Question: I've just formatted the PC and have Visual Studio 2013 installed. Now, I would like to compile a Visual Studio 2010 C++ solution without convert it and continue targeting v100 platform toolset.
I get the this error:
'''
error MSB8020: The build tools for Visual Studio 2010 (Platform Toolset = 'v100') cannot be found. To build using the v100 build tools, please install Visual Studio 2010 build tools. Alternatively, you may upgrade to the current Visual Studio tools by selecting the Project menu or right-click the solution, and then selecting "Upgrade Solution...". C:\Program Files (x86)\MSBuild\Microsoft.Cpp4.0\V120\Microsoft.Cpp.Platform.targets 64 5 TPC30004
'''
and project properties I see that of course I miss the needed toolset.

I can't change the target because cannot force XP users to install the new C++ 2013 re-distributable so probably I should install Visual Studio 2010 to fix the problem, but if possible I would like to avoid it (small SSD at the moment and not much free space).
Are there other options available?
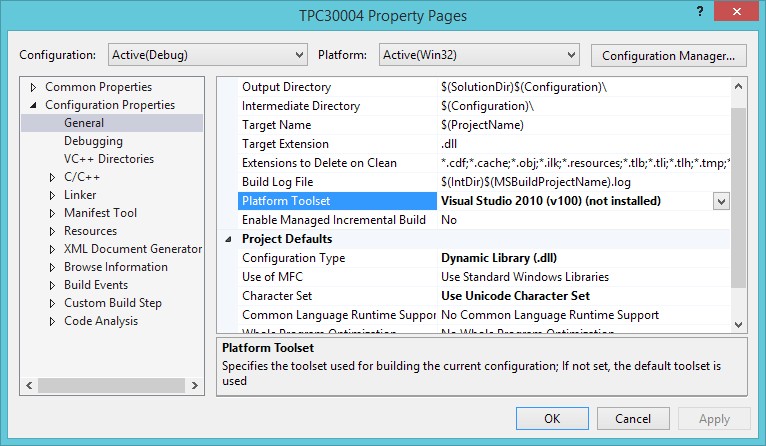
Answer: You will need to install the Visual Studio 2010 for that. There is no alternative.
You still can install to a different drive, to keep memory footprint on C: as low as possible.